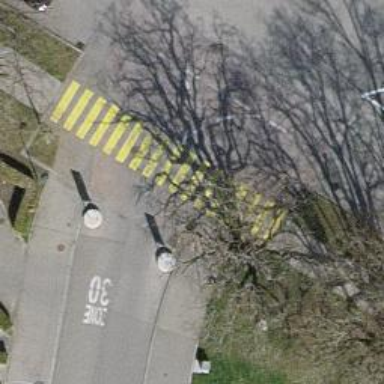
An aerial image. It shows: Uncontrolled road crossing.